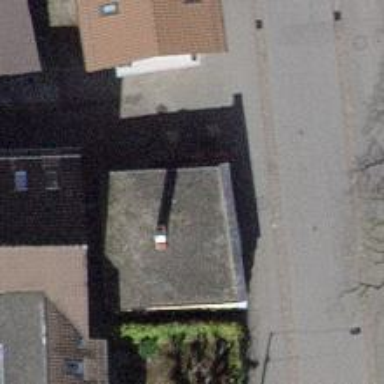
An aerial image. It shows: Hardware shop.